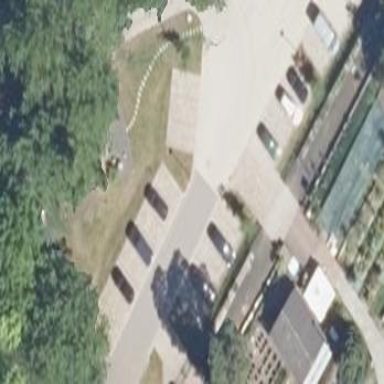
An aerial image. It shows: Street-side parking area.